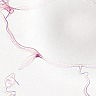
Metastatic tissue present: no